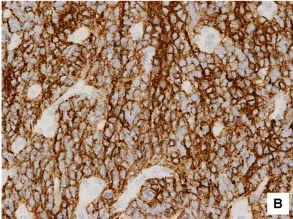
Tumor immunoreactivity. (B) Cytoplasmic immunoreactivity for Vimentin and CD57 (HNK-1) were positive.
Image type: pathology (immunostaining)